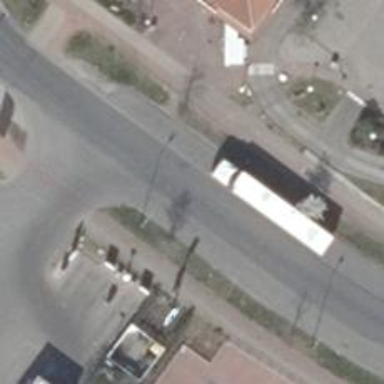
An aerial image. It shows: Public transport stop position.